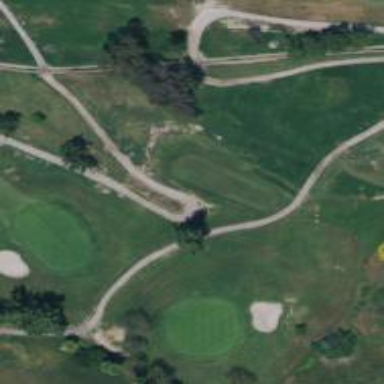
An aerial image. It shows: Footway road used also as golf cart path.